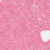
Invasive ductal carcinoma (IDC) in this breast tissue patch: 0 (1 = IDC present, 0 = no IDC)